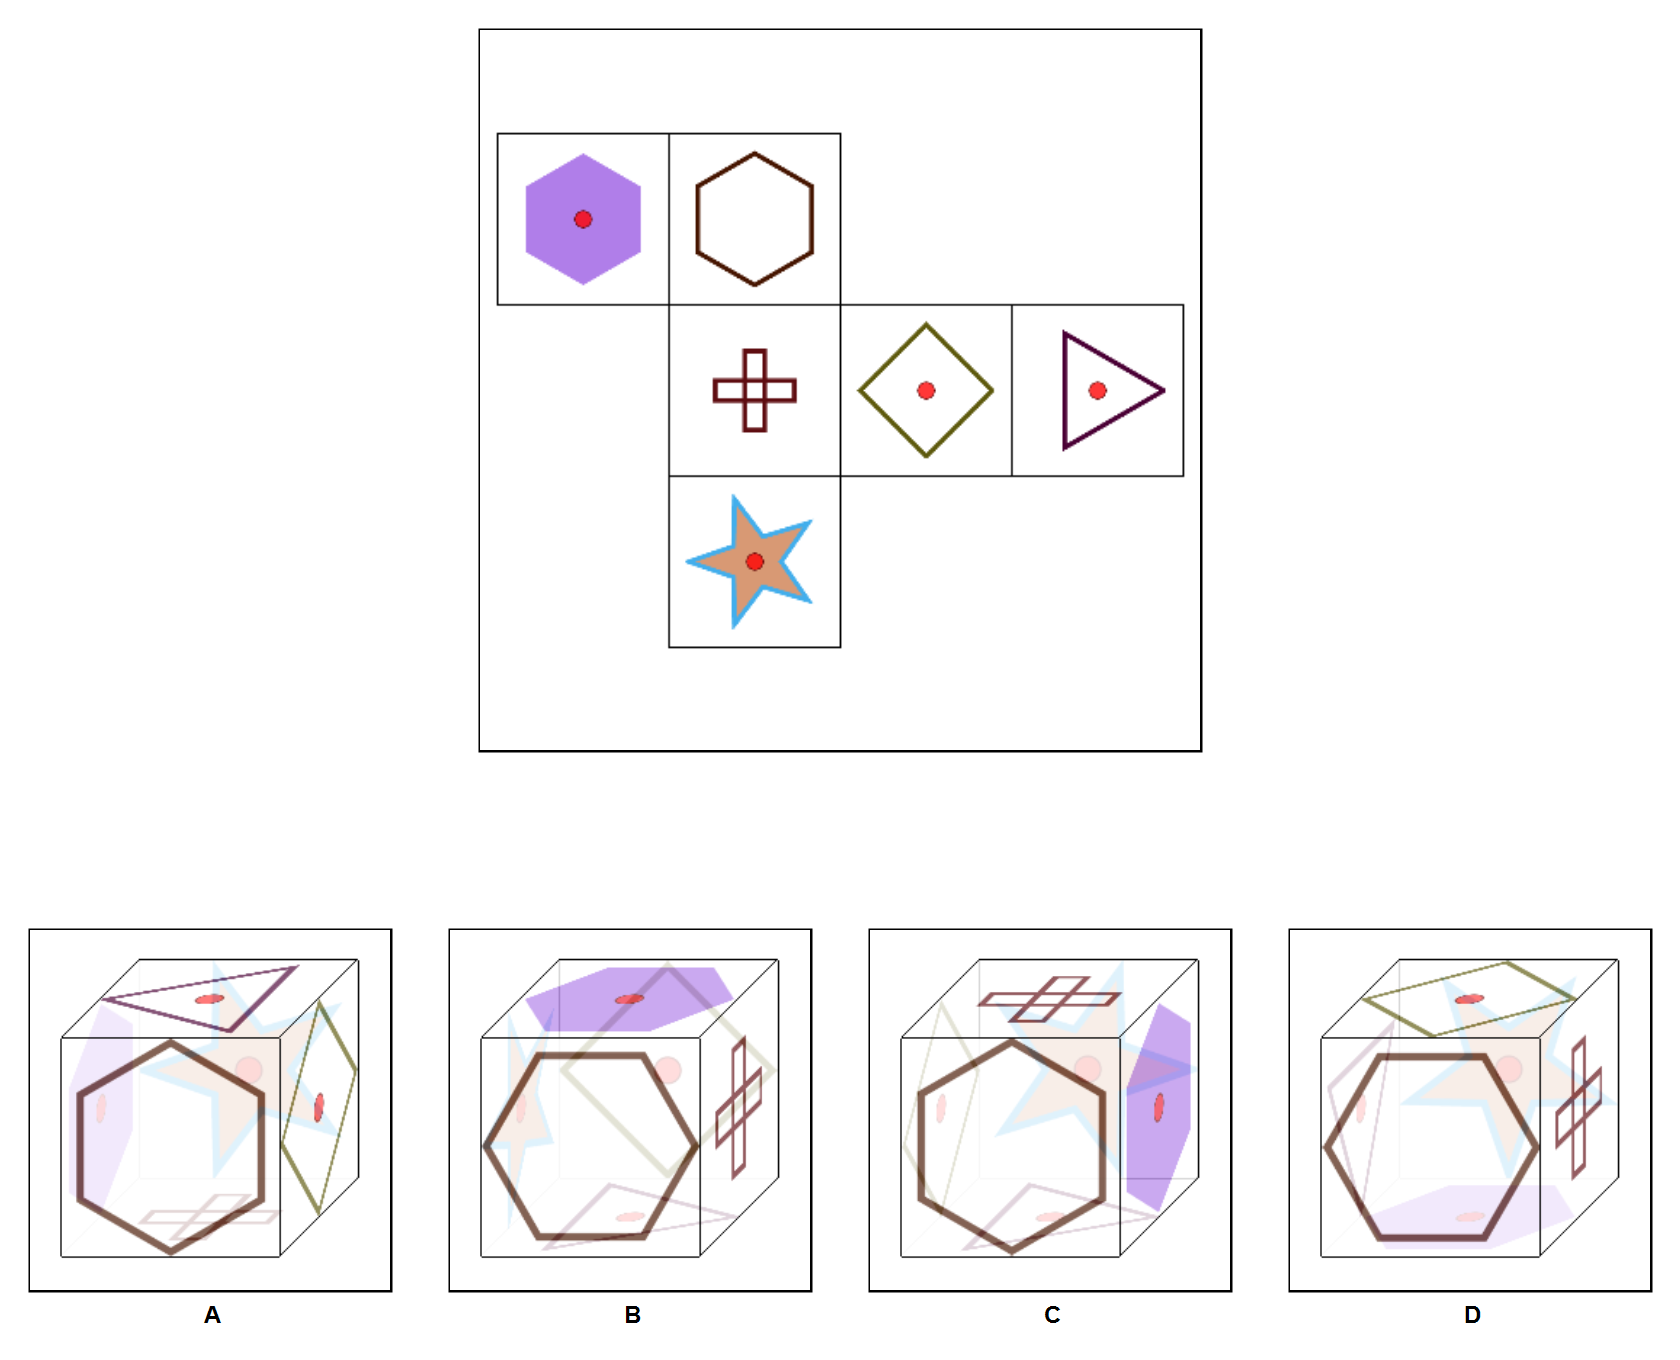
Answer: B